Question: I'm implementing the <URL> implementation.
This is the <URL>:

---
And this is the equivalent implementation in PHP:
'''
function harmonicMeanV1()
{
$result = 0;
$arguments = func_get_args();
foreach ($arguments as $argument)
{
$result += 1 / $argument;
}
return func_num_args() / $result;
}
'''
Now, if any of the arguments is '0' this will throw a division by 0 warning, but since '1 / n' is the same as and 'pow(0, -1)' gracefully returns the 'INF' constant without throwing any errors I could rewrite that to the following (it'll still throw errors if there are no arguments, but lets ignore that for now):
'''
function harmonicMeanV2()
{
$arguments = func_get_args();
$arguments = array_map('pow', $arguments, array_fill(0, count($arguments), -1));
return count($arguments) / array_sum($arguments);
}
'''
Both implementations work fine for most cases (example <URL>, but they fail spectacularly , I should get another division by 0 warning, but I don't...
Consider the following set: '-2, 3, 6' (<URL>:
'''
1 / -2 // -0.5
+ 1 / 3 // 0.33333333333333333333333333333333
+ 1 / 6 // 0.16666666666666666666666666666667
= 0
'''
However, both my implementations return '-2.7755575615629E-17' (<URL> instead of '0'.
While the return result on CodePad is '-108086391056890000' my dev machine (32-bit) says it's '-1.0808639105689E+17', still it's nothing like the '0' or 'INF' I was expecting. I even tried calling <URL> on the return value, but it came back as 'false' as expected.
I also found the <URL>:
'''
3557 /* {{{ proto float stats_harmonic_mean(array a)
3558 Returns the harmonic mean of an array of values */
3559 PHP_FUNCTION(stats_harmonic_mean)
3560 {
3561 zval *arr;
3562 double sum = 0.0;
3563 zval **entry;
3564 HashPosition pos;
3565 int elements_num;
3566
3567 if (zend_parse_parameters(ZEND_NUM_ARGS() TSRMLS_CC, "a", &arr) == FAILURE) {
3568 return;
3569 }
3570 if ((elements_num = zend_hash_num_elements(Z_ARRVAL_P(arr))) == 0) {
3571 php_error_docref(NULL TSRMLS_CC, E_WARNING, "The array has zero elements");
3572 RETURN_FALSE;
3573 }
3574
3575 zend_hash_internal_pointer_reset_ex(Z_ARRVAL_P(arr), &pos);
3576 while (zend_hash_get_current_data_ex(Z_ARRVAL_P(arr), (void **)&entry, &pos) == SUCCESS) {
3577 convert_to_double_ex(entry);
3578 if (Z_DVAL_PP(entry) == 0) {
3579 RETURN_LONG(0);
3580 }
3581 sum += 1 / Z_DVAL_PP(entry);
3582 zend_hash_move_forward_ex(Z_ARRVAL_P(arr), &pos);
3583 }
3584
3585 RETURN_DOUBLE(elements_num / sum);
3586 }
3587 /* }}} */
'''
This looks like a typical floating precision bug, but I can't really understand the reason why since the individual calculations are quite precise:
'''
Array
(
[0] => -0.5
[1] => 0.33333333333333
[2] => 0.16666666666667
)
'''
Is it possible to work around this problem without reverting to the 'gmp' / 'bcmath' extensions?
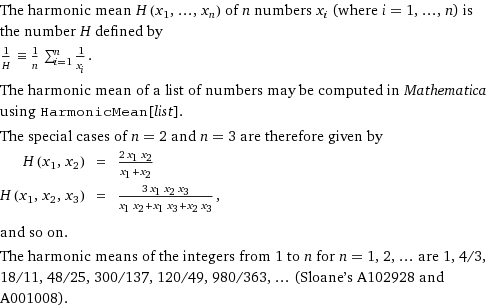
Answer: You are correct. The numbers you are finding are an artifact of the peculiarities of floating-point arithmetic.
Adding more precision will not help you. All you're doing is moving the goal posts.
The bottom line is that the calculations are done . That means that at some point, an intermediate result will be rounded. That intermediate result is then no longer exact. The error propagates through the calculations, and eventually makes it into your final result. When the exact result is zero, you usually get a numeric result of around 1e-16 with double-precision numbers.
This happens every time your calculation involves a fraction with a denominator that is not a power of 2.
The only way around it is to express the calculations in terms of integers or rational numbers (if you can), and use an arbitrary precision integer package to do the calculations. This is what Wolfram|Alpha does.
Note that the calculation of the geometric mean is not trivial, either. Try a sequence of 20 times 1e20. Since the numbers are all the same, the result should be 1e20. But what you'll find is that the result is infinite. The reason is that the product of those 20 numbers (10e400) is outside the range of double-precision floating-point numbers, and so it's set to infinity. The 20th root of infinity is still infinity.
Finally, a meta-observation: the Pythogarian means really only make sense for positive numbers. What is the geometric mean of 3 and -3? Is it imaginary?? The chain of inequalities on the Wikipedia page you link to are only valid if all values are positive.